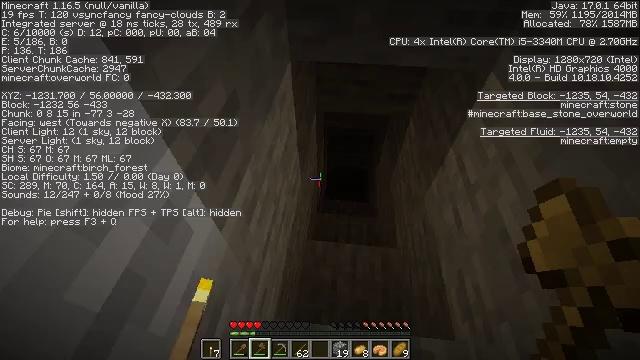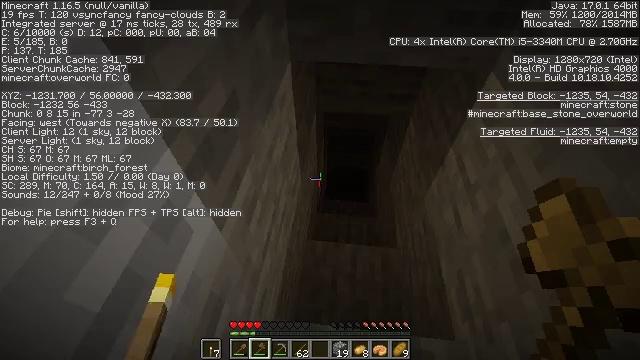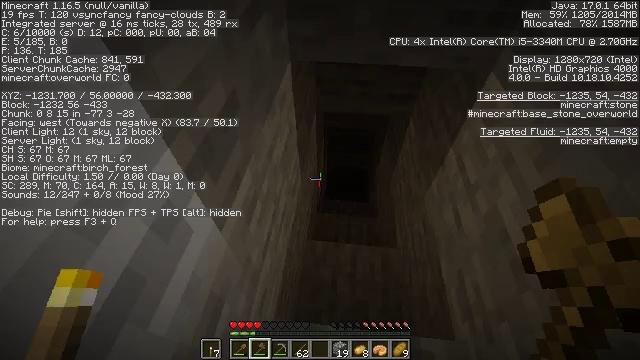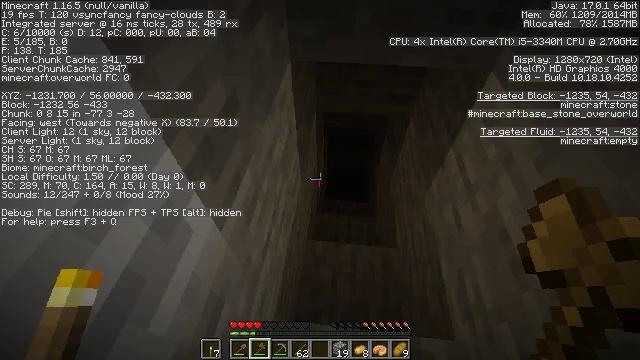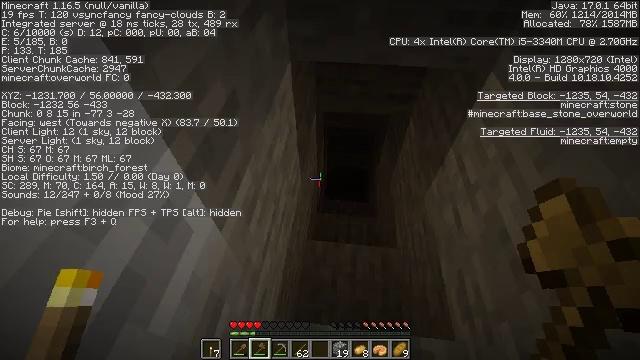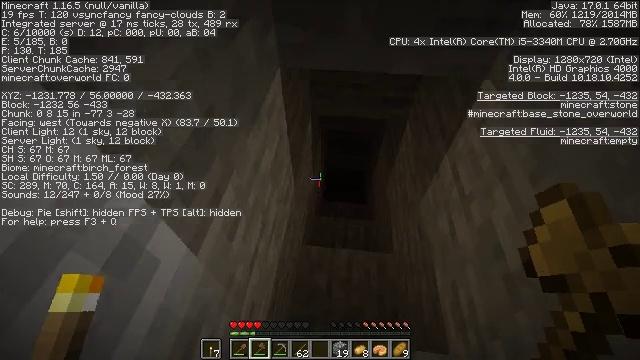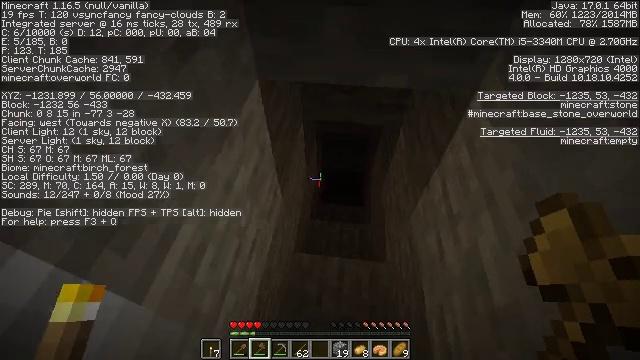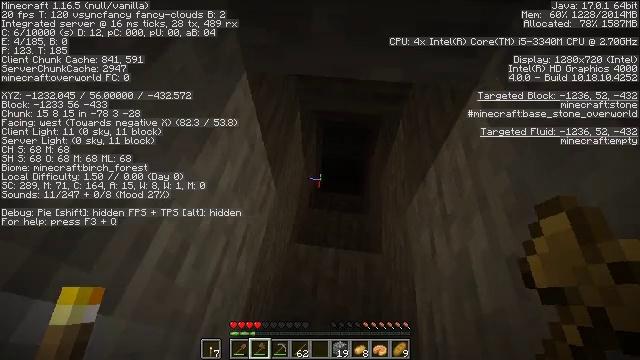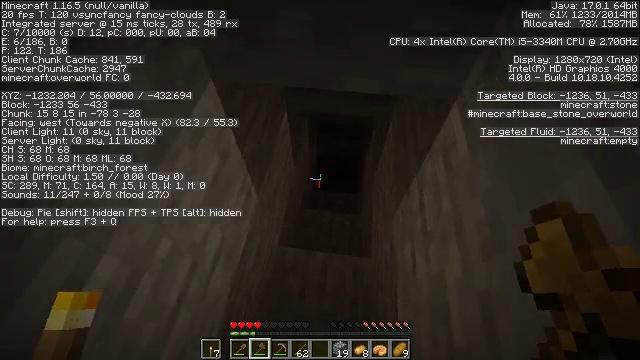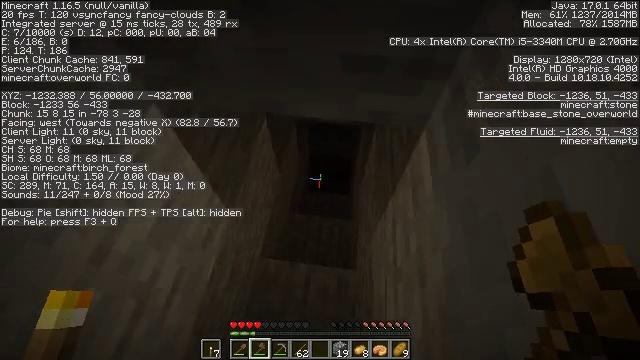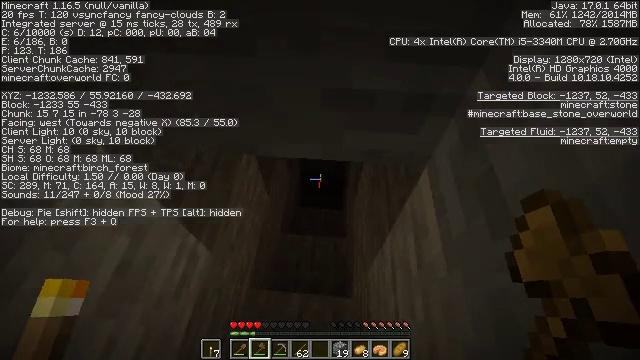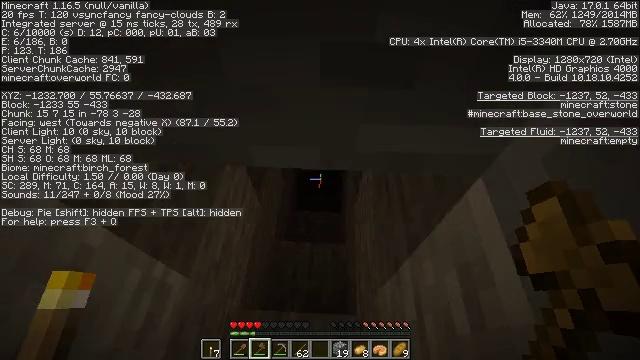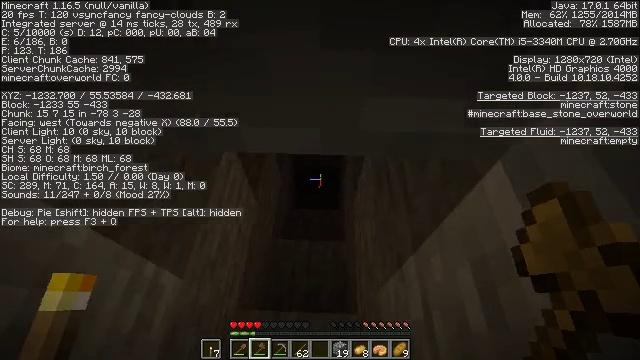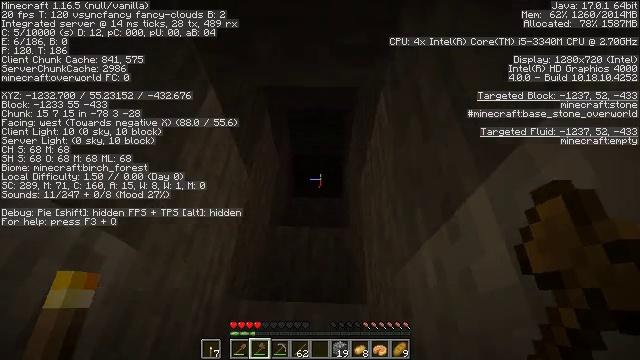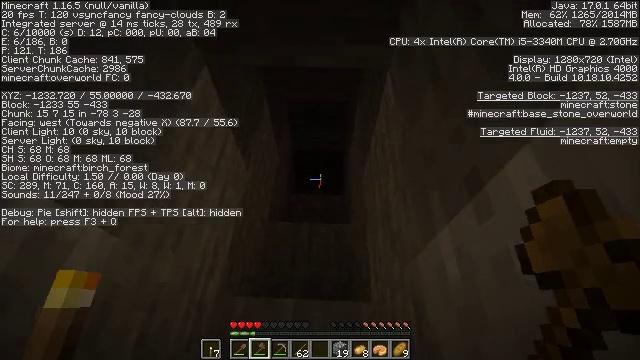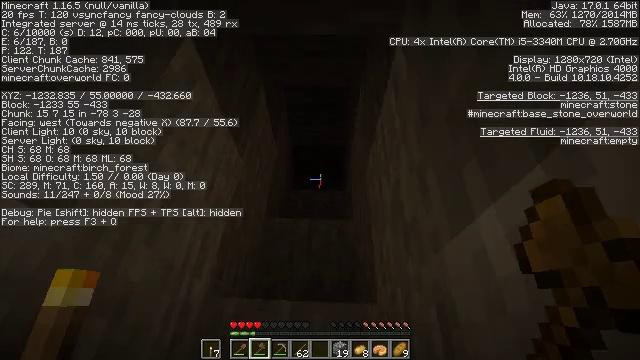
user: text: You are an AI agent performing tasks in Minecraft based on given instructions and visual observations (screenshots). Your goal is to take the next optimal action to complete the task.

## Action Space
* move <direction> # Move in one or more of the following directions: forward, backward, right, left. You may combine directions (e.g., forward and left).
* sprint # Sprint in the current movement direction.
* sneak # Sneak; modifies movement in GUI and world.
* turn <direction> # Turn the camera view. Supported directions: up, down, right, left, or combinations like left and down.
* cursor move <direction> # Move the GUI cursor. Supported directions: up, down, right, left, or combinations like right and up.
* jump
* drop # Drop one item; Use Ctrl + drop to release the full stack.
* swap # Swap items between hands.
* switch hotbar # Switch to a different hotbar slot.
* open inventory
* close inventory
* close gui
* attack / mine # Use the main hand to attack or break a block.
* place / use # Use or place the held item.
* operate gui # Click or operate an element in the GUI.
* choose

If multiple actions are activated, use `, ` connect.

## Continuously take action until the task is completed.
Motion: motion action
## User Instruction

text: Take down the wall torch for reuse.
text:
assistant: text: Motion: no_op
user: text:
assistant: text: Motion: no_op
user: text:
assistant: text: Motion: no_op
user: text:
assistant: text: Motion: no_op
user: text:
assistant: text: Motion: move forward and move right
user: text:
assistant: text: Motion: move forward and move right
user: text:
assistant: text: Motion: move forward and move right, turn down
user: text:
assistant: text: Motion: move forward and move right, turn down
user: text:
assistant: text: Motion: move forward, turn down
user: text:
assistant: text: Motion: move forward, turn right and up
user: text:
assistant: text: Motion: move forward, turn right
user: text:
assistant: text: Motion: move forward
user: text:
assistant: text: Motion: move forward
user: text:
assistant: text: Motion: move forward
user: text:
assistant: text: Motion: move forward
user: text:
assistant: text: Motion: no_op
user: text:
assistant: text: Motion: no_op
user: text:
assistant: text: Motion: no_op
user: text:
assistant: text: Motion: no_op
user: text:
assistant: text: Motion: move forward
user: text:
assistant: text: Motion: move forward
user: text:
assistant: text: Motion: move forward
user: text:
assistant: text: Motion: move forward, turn left and up
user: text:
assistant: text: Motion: turn left and up
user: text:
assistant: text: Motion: turn left and up
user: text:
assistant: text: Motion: move left, turn left and up
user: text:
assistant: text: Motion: move left, turn left and up
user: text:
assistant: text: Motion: move back and move left, turn left and up
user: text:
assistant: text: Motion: move back and move left, turn left and up
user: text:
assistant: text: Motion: move back and move left, turn up